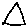
Label: triangle